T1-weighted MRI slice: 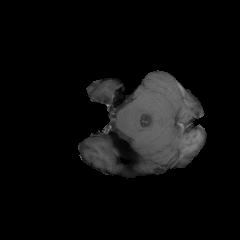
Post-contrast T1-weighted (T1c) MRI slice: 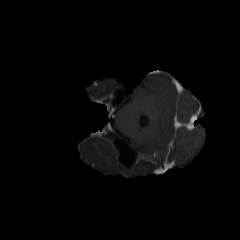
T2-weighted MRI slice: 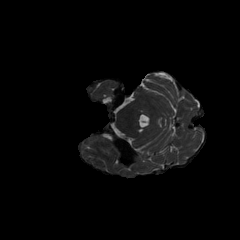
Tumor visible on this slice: no